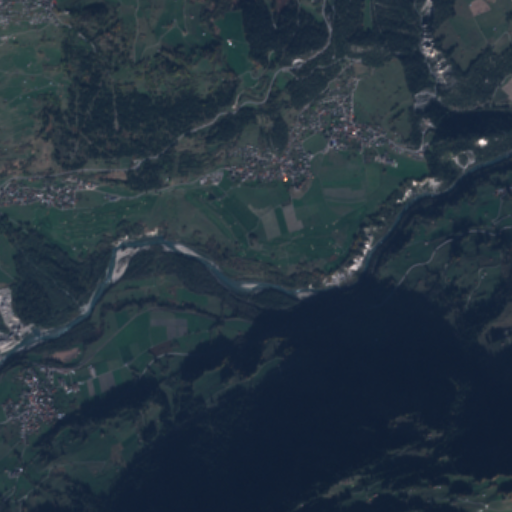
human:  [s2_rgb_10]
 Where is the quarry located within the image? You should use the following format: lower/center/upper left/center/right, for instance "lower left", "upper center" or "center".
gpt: The quarry is located in the lower left of the image.
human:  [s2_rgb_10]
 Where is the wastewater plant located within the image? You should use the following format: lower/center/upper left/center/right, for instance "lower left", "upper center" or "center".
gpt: The wastewater plant is located in the center left of the image.
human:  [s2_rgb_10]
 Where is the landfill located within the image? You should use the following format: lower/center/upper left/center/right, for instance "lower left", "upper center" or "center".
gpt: There is no landfill in the image.